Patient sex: F
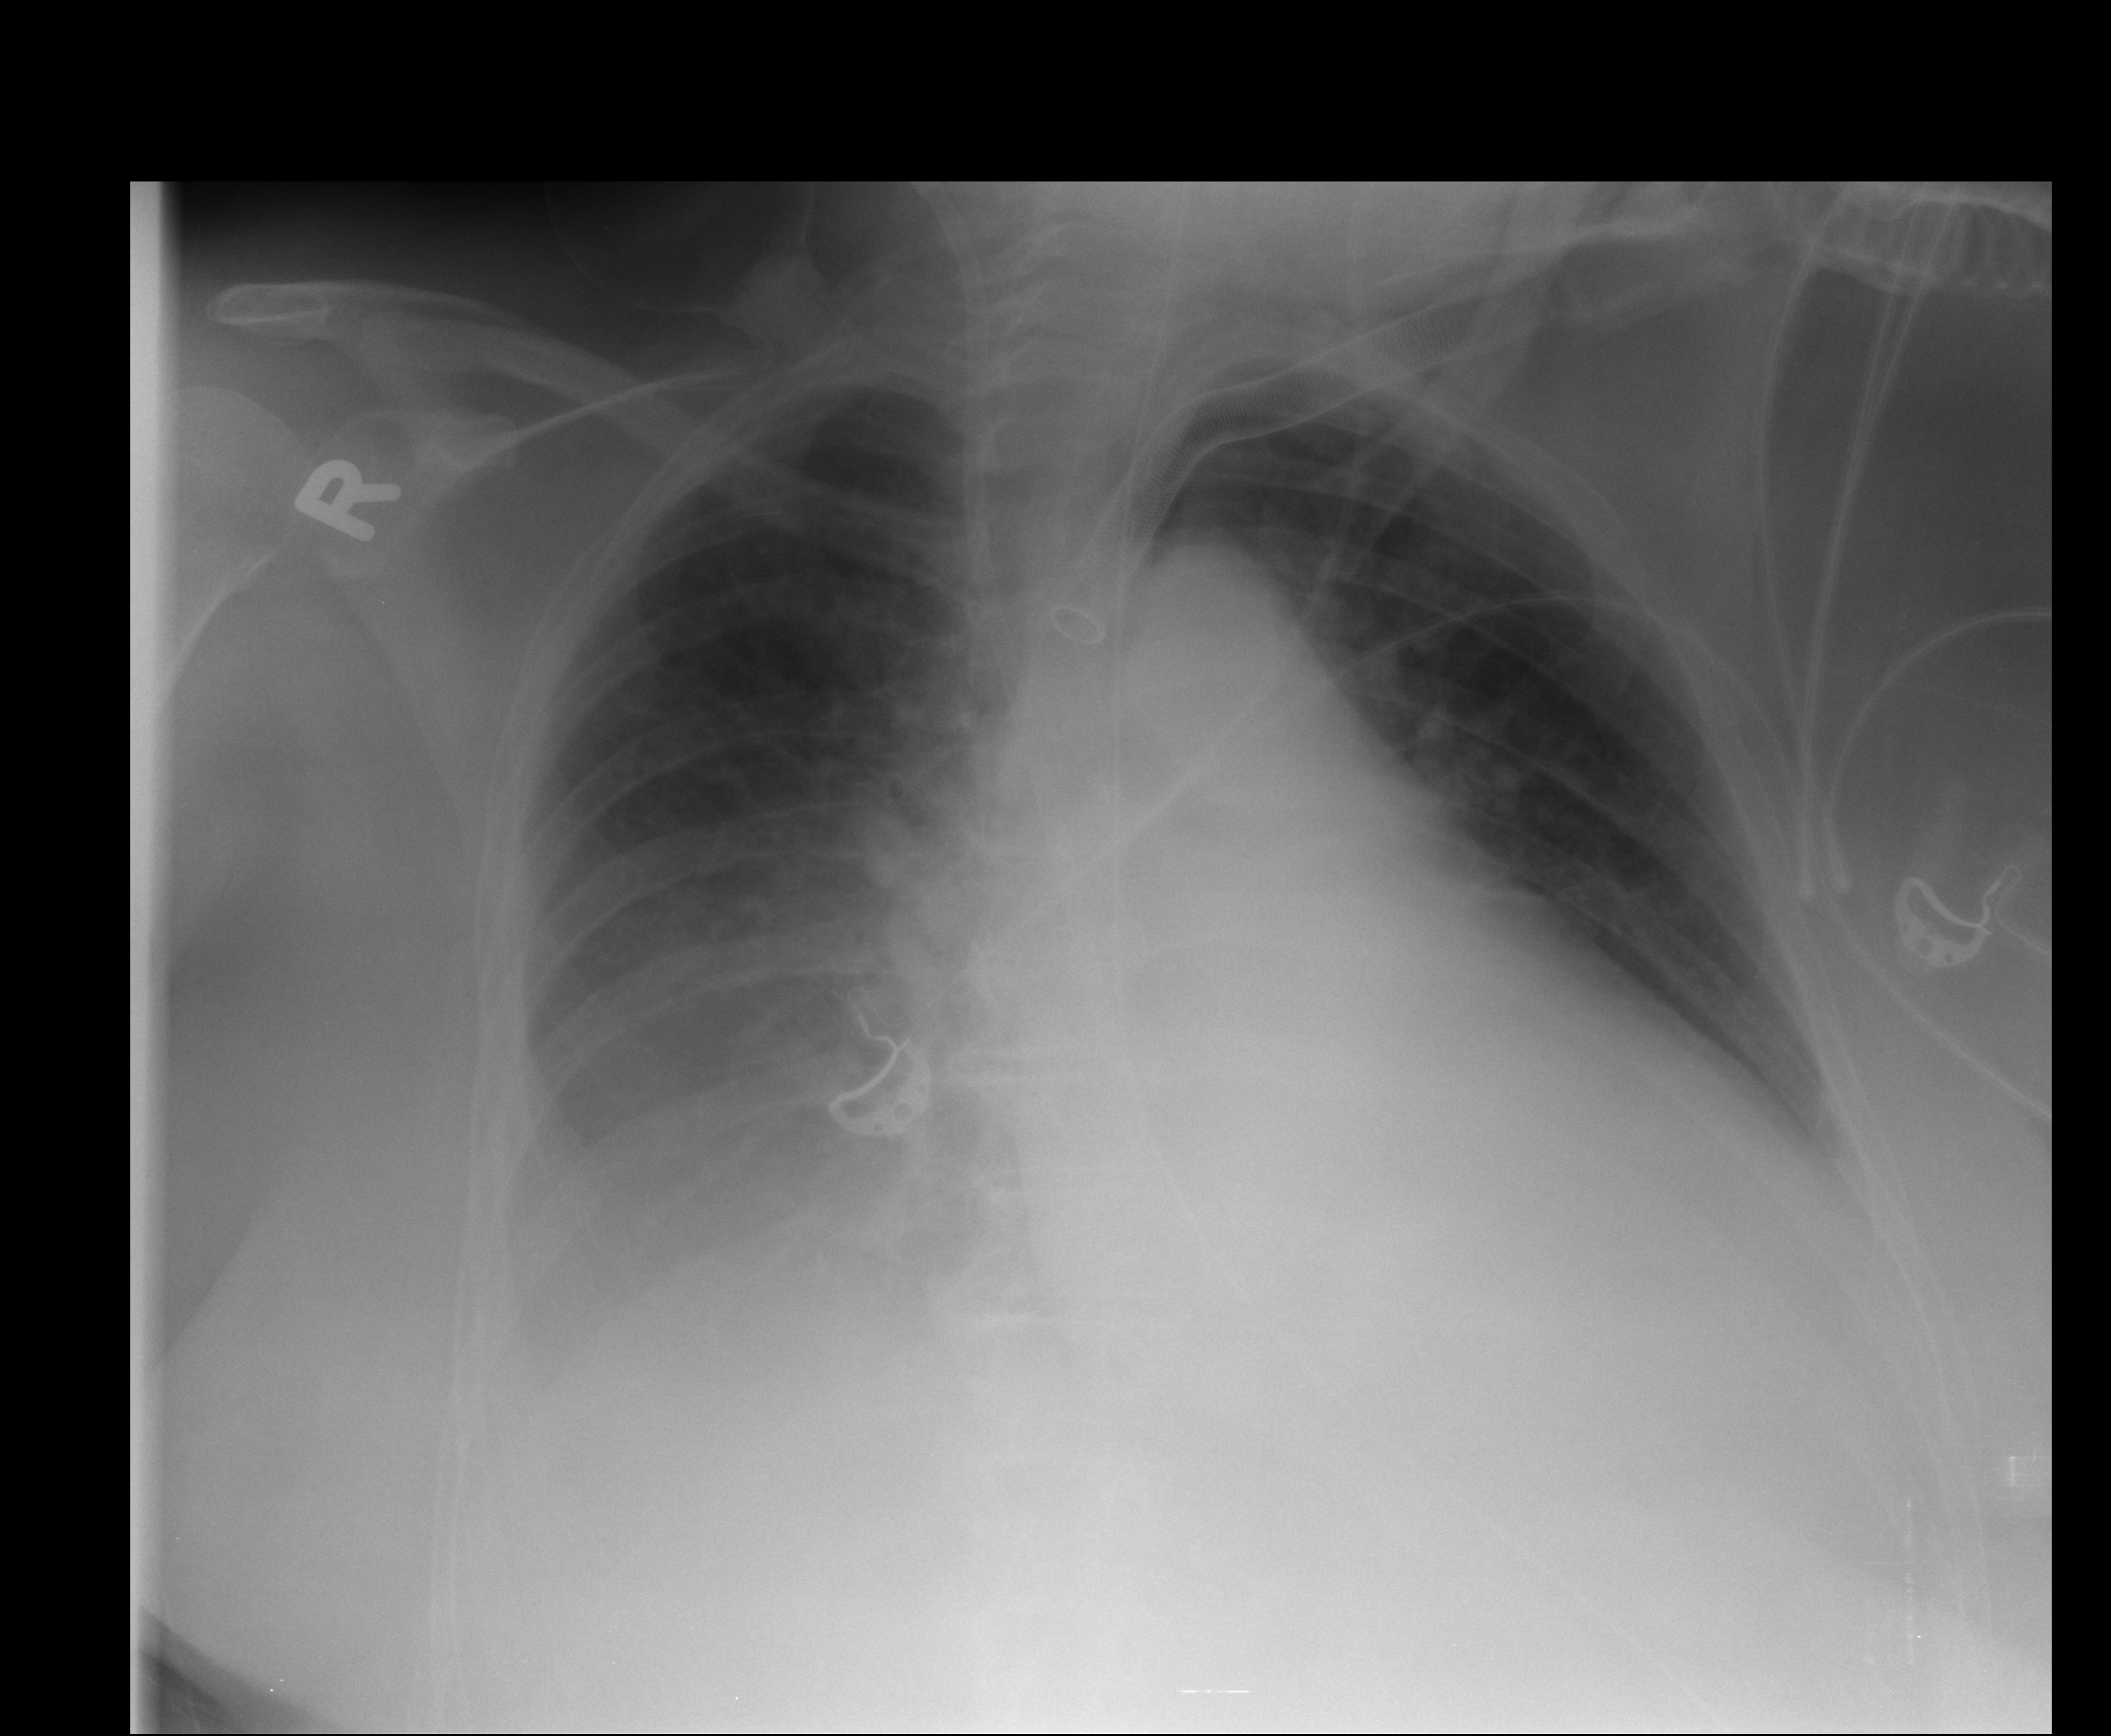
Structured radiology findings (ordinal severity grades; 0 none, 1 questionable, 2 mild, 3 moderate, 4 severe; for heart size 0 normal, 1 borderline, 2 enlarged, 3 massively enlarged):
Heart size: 2
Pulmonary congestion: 2
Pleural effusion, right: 2
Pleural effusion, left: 2
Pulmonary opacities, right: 2
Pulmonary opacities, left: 0
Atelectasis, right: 2
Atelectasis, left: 2